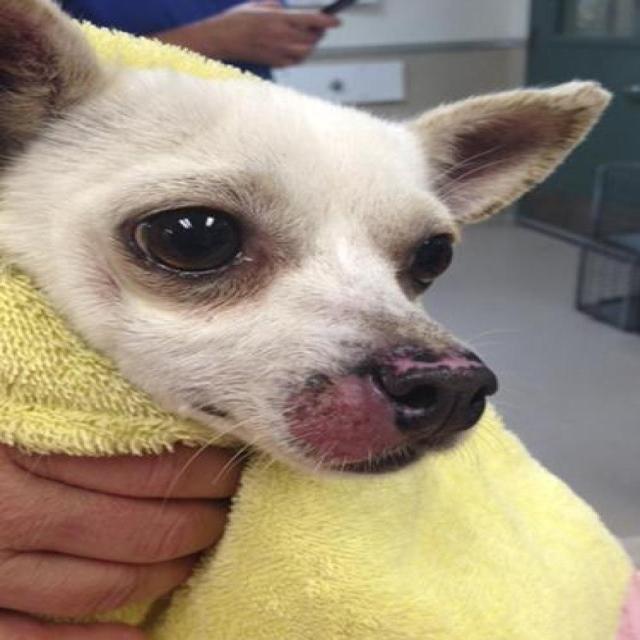
Canine ringworm (Dermatophytosis) — fungal infection caused by Microsporum or Trichophyton. Presents with circular alopecia, scaling, crusting, and broken hairs.